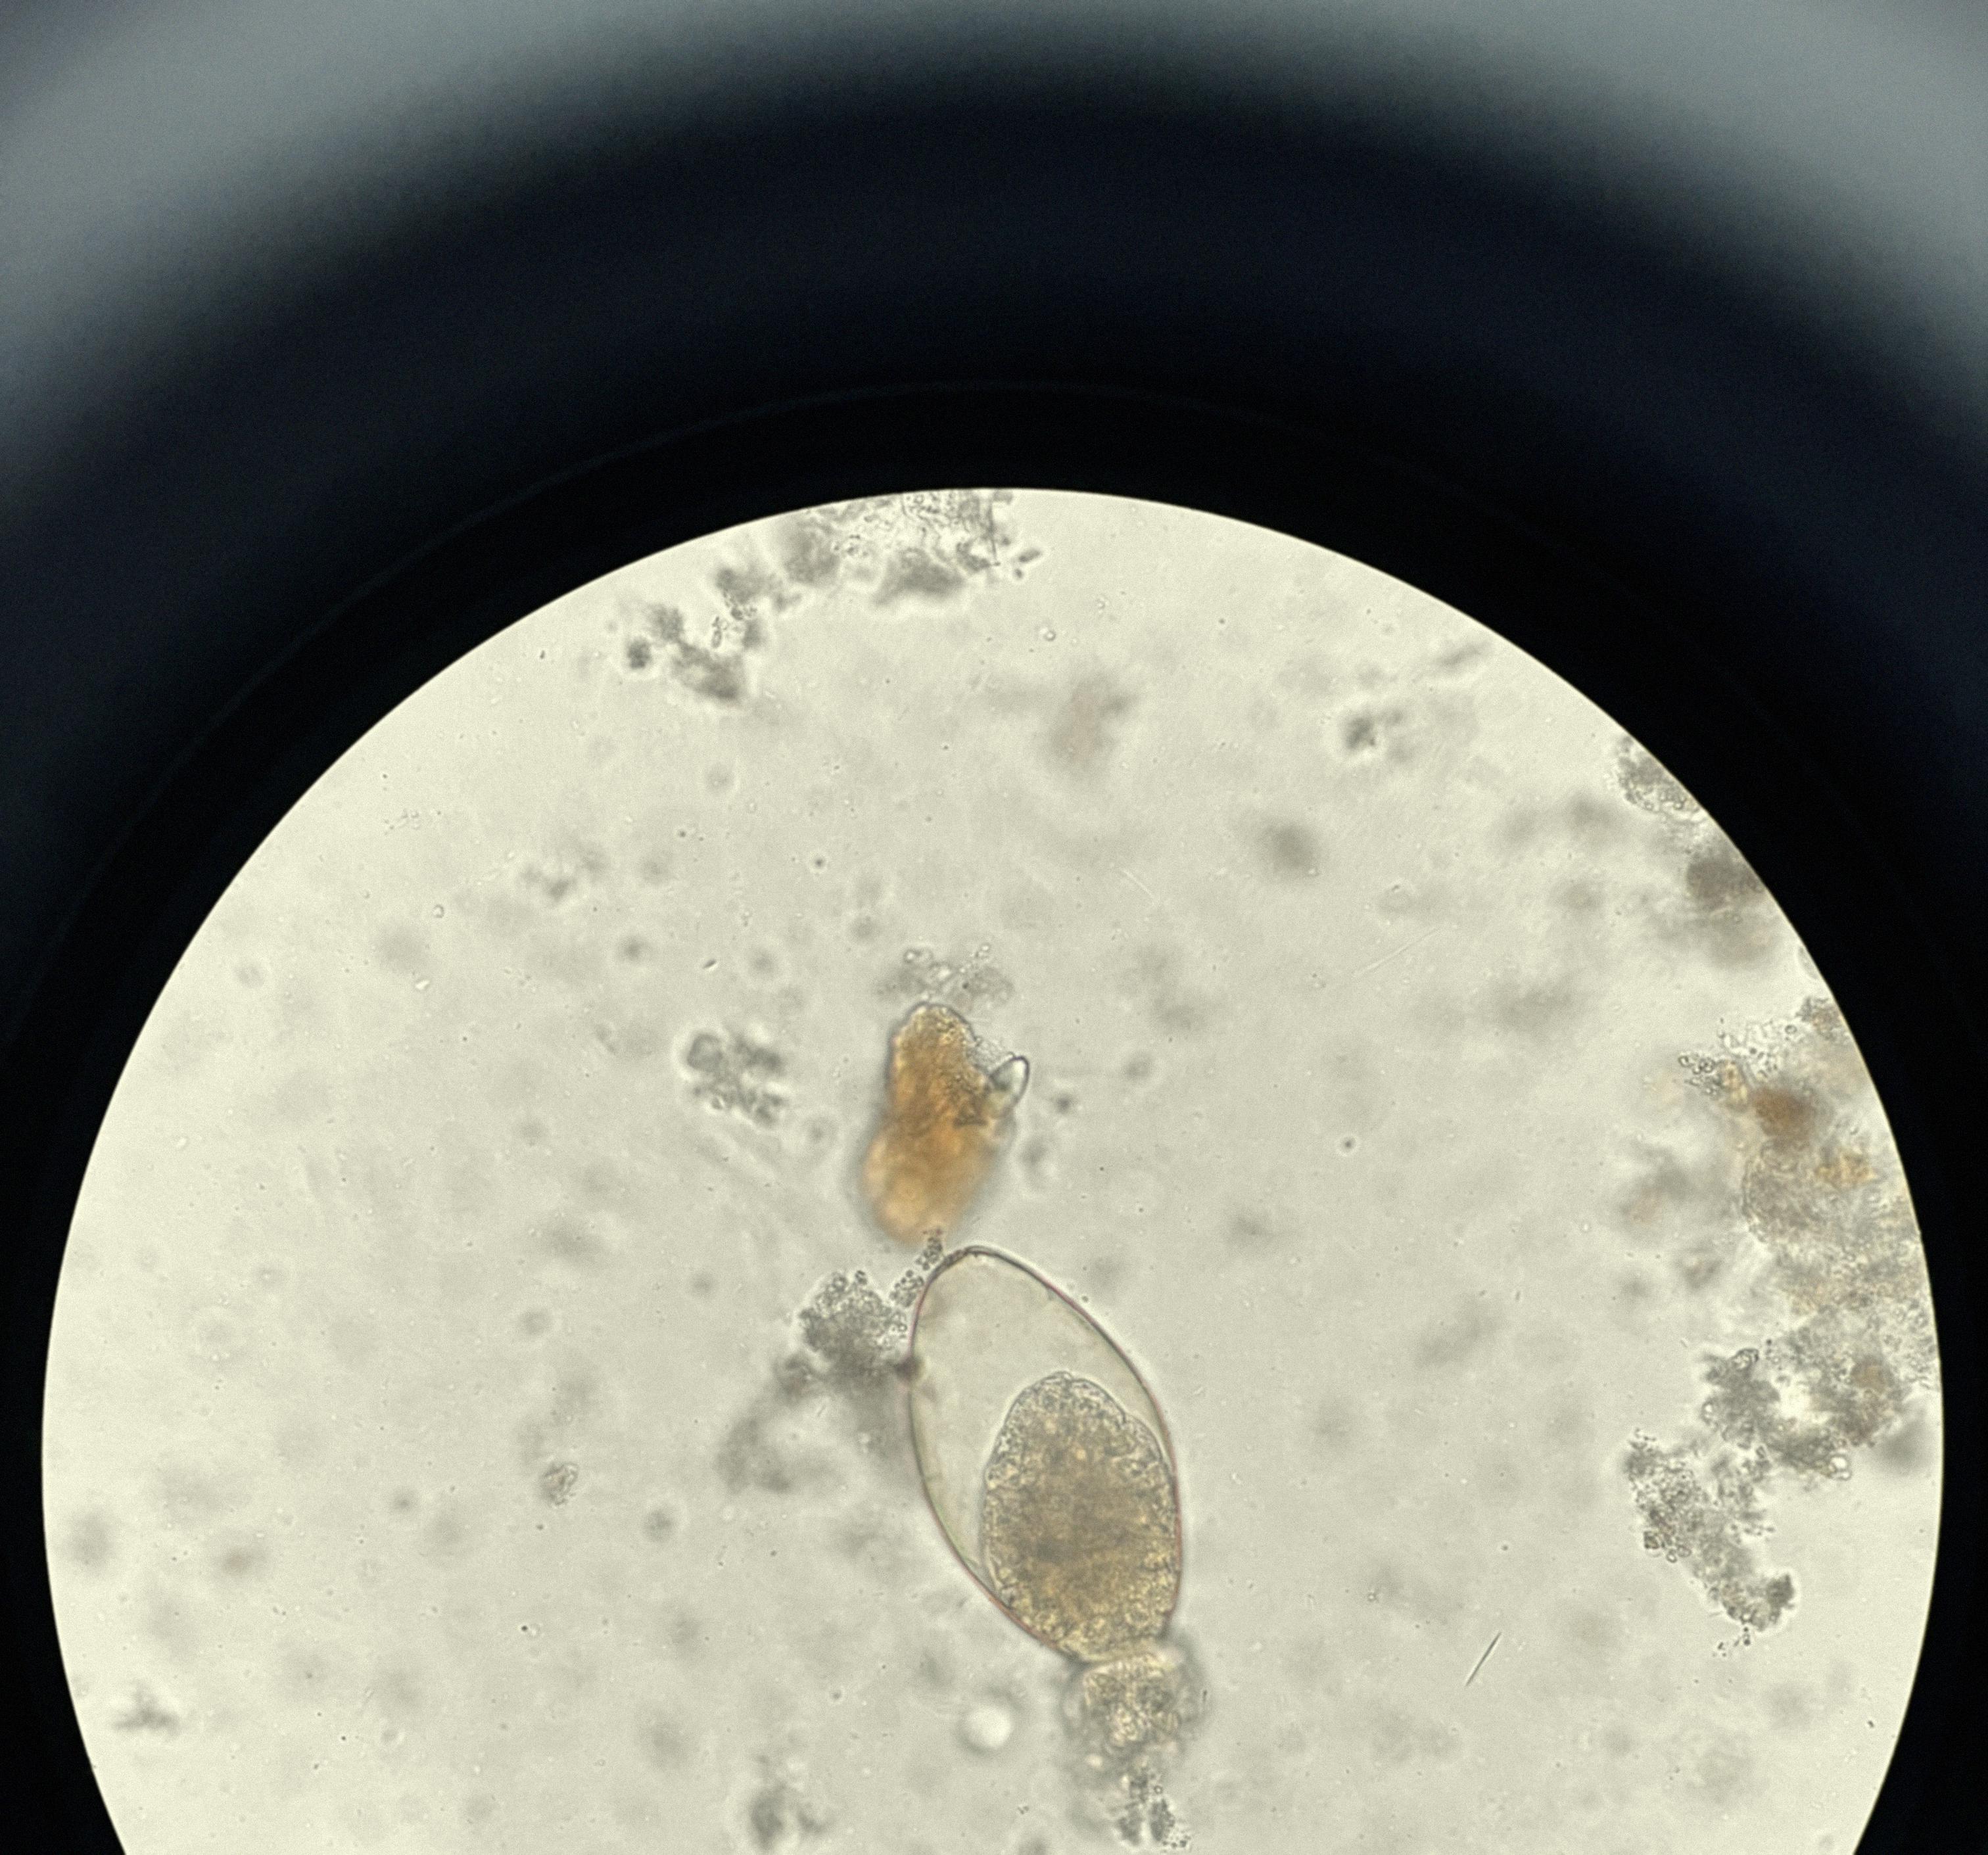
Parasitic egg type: Fasciolopsis buski